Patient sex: F
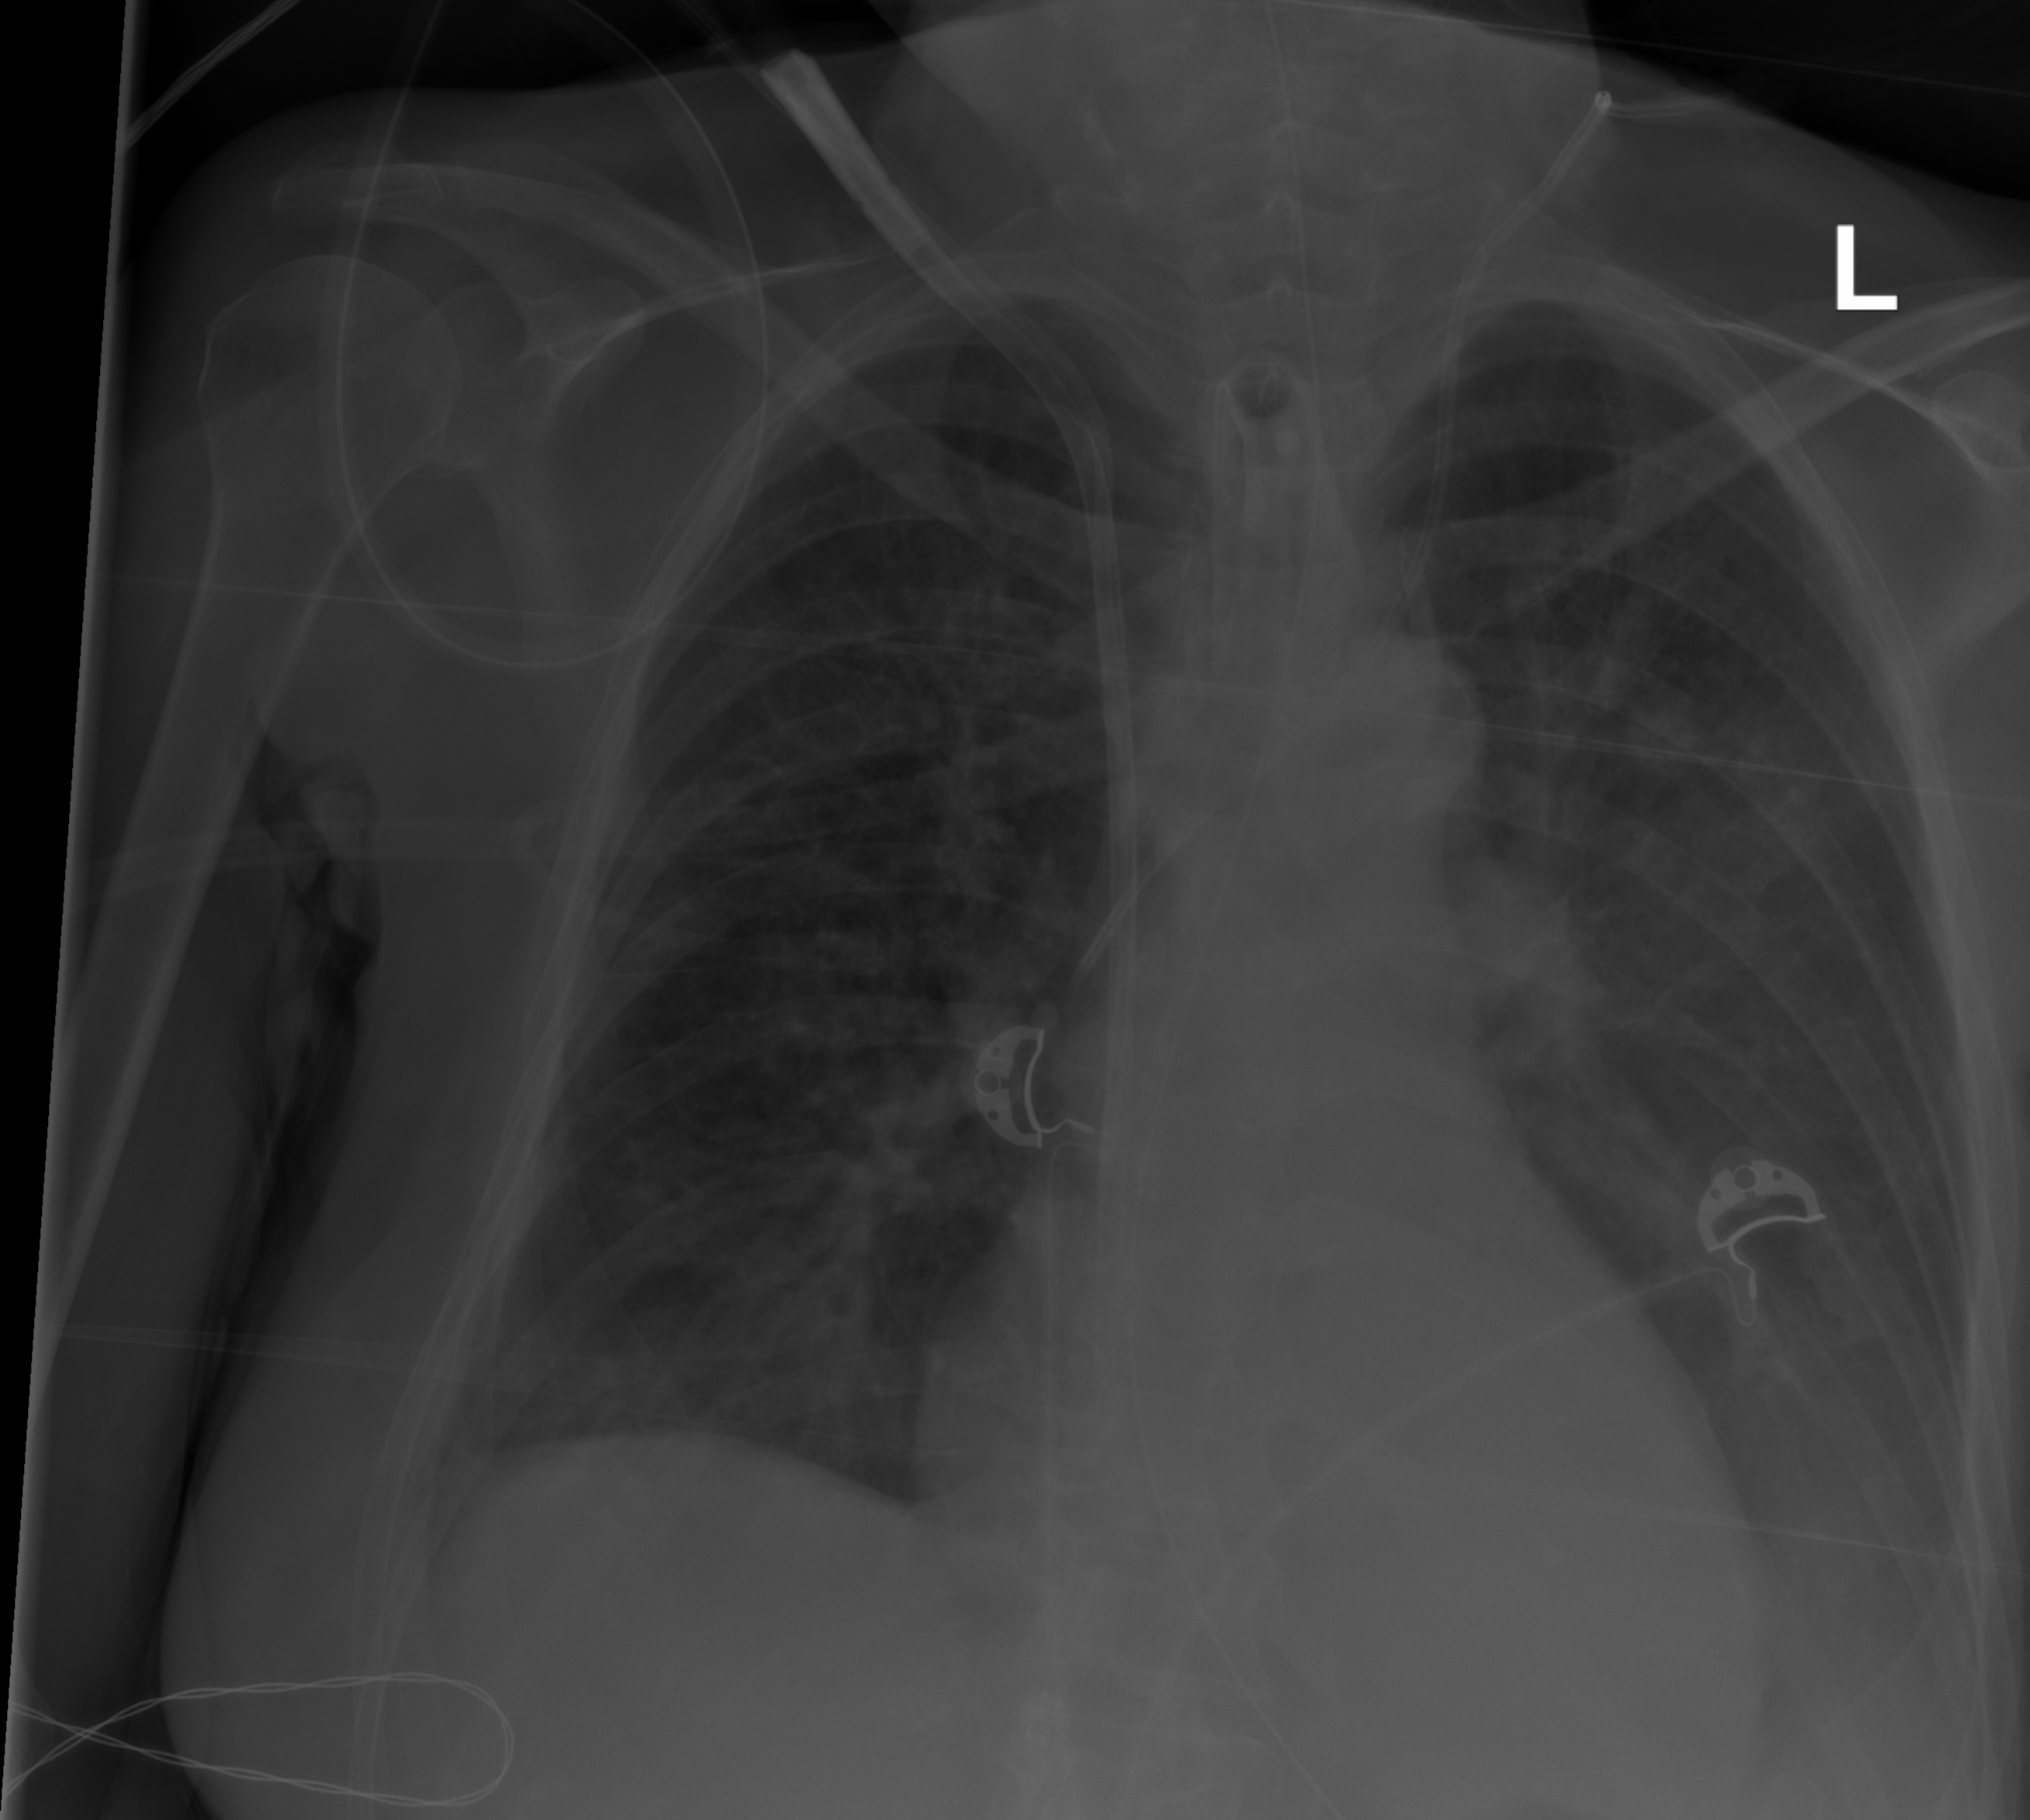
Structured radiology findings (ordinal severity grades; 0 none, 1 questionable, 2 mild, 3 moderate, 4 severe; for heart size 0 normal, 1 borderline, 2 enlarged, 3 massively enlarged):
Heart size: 1
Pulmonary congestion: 0
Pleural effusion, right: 2
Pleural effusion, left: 2
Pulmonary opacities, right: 0
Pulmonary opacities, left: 0
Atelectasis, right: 0
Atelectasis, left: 2